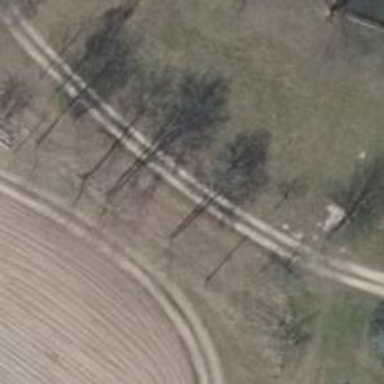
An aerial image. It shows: Sandy driveway.